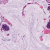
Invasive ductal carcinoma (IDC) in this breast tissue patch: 1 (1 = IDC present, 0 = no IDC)